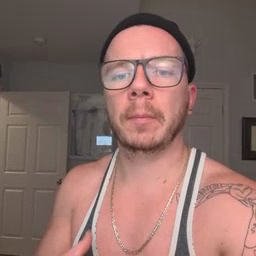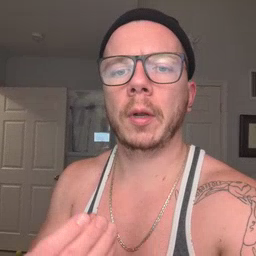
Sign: white